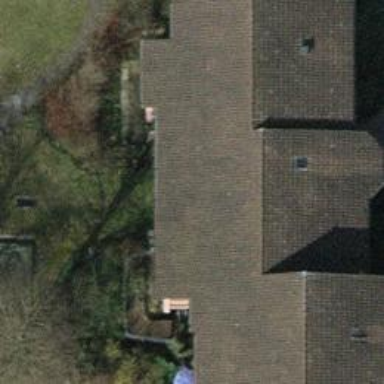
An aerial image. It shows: Part of building.